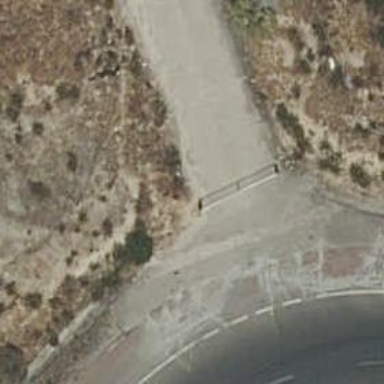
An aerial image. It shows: Gate.